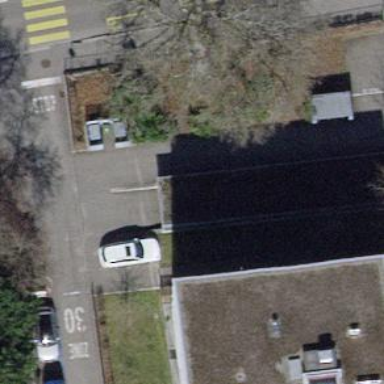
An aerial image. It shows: Parking entrance.